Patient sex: F
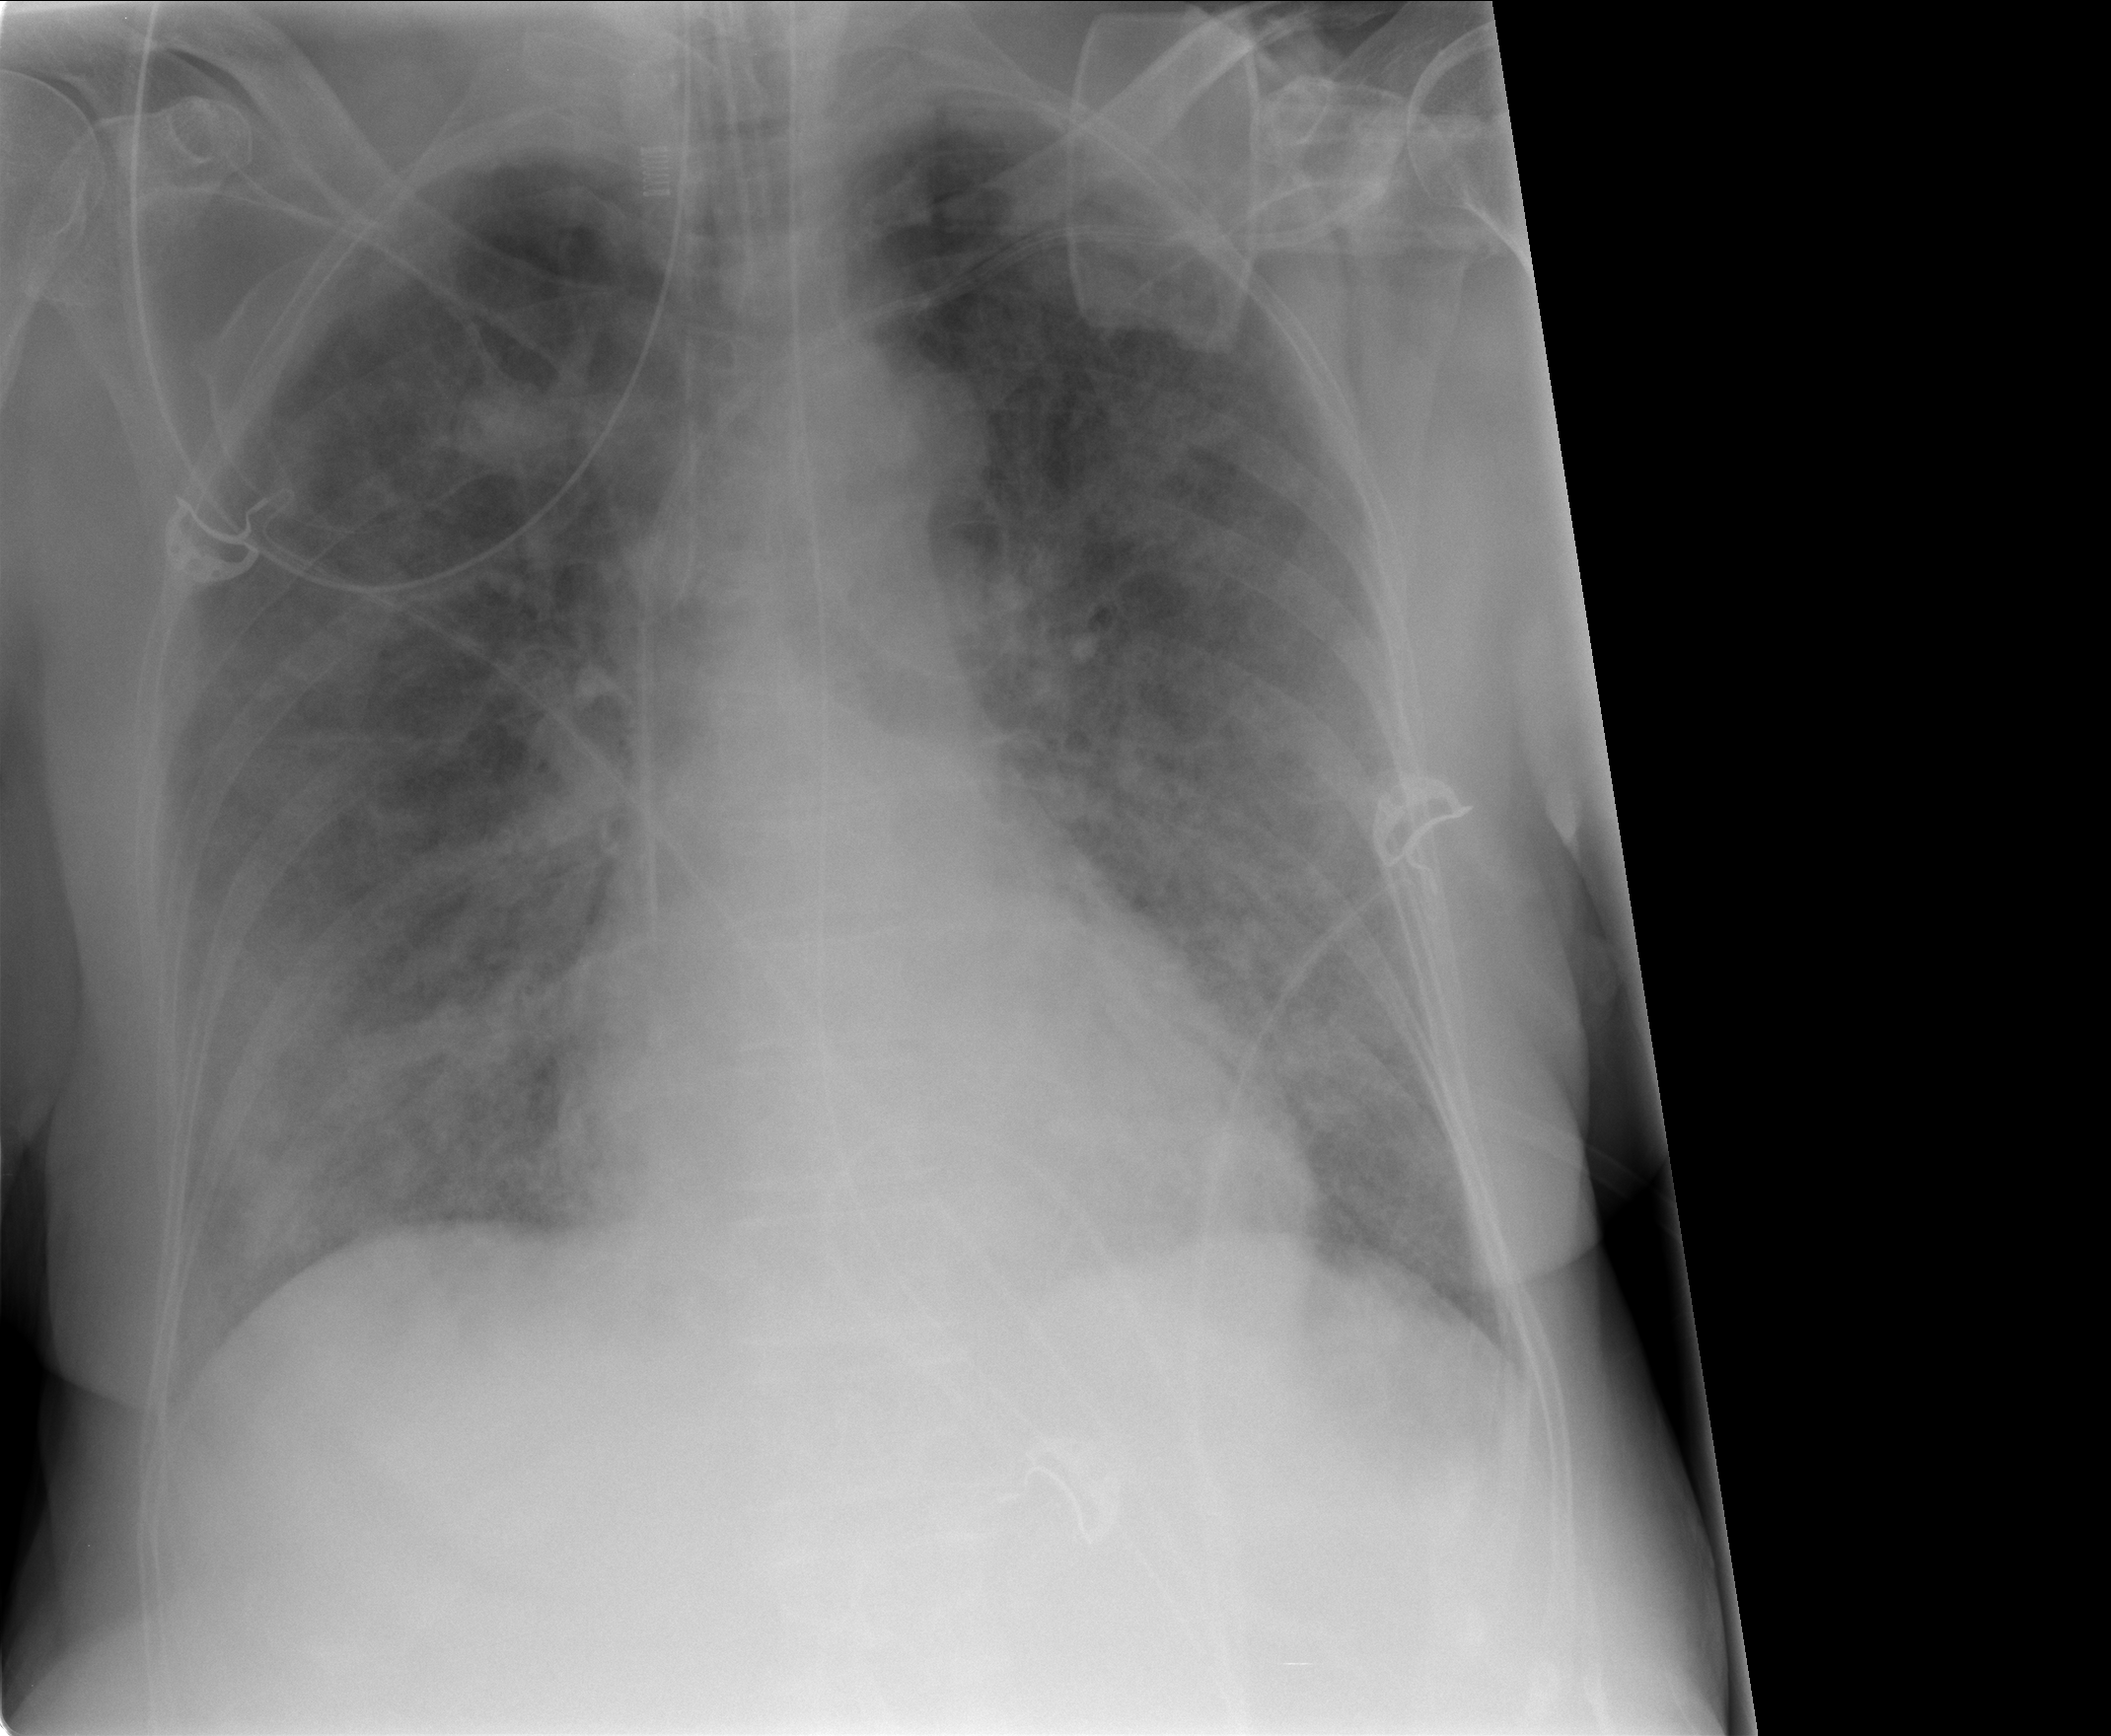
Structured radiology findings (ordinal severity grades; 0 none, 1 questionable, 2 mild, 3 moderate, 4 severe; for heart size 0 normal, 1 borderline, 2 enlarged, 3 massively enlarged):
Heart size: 0
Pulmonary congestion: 3
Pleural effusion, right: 1
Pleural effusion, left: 1
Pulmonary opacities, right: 3
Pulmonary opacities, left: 3
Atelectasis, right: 2
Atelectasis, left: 2